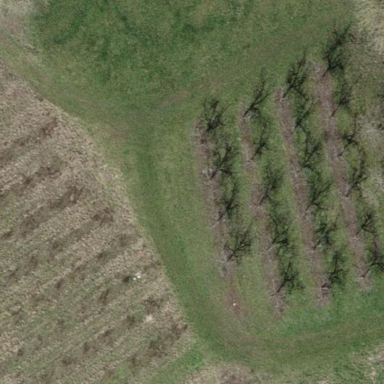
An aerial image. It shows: Orchard.